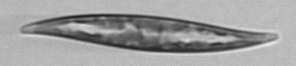
Label: Pleurosigma